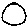
Label: circle